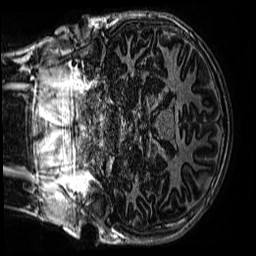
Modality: MP2RAGE
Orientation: coronal
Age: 13
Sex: male
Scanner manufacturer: siemens
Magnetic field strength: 3 T
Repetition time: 4 s
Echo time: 0.00299 s